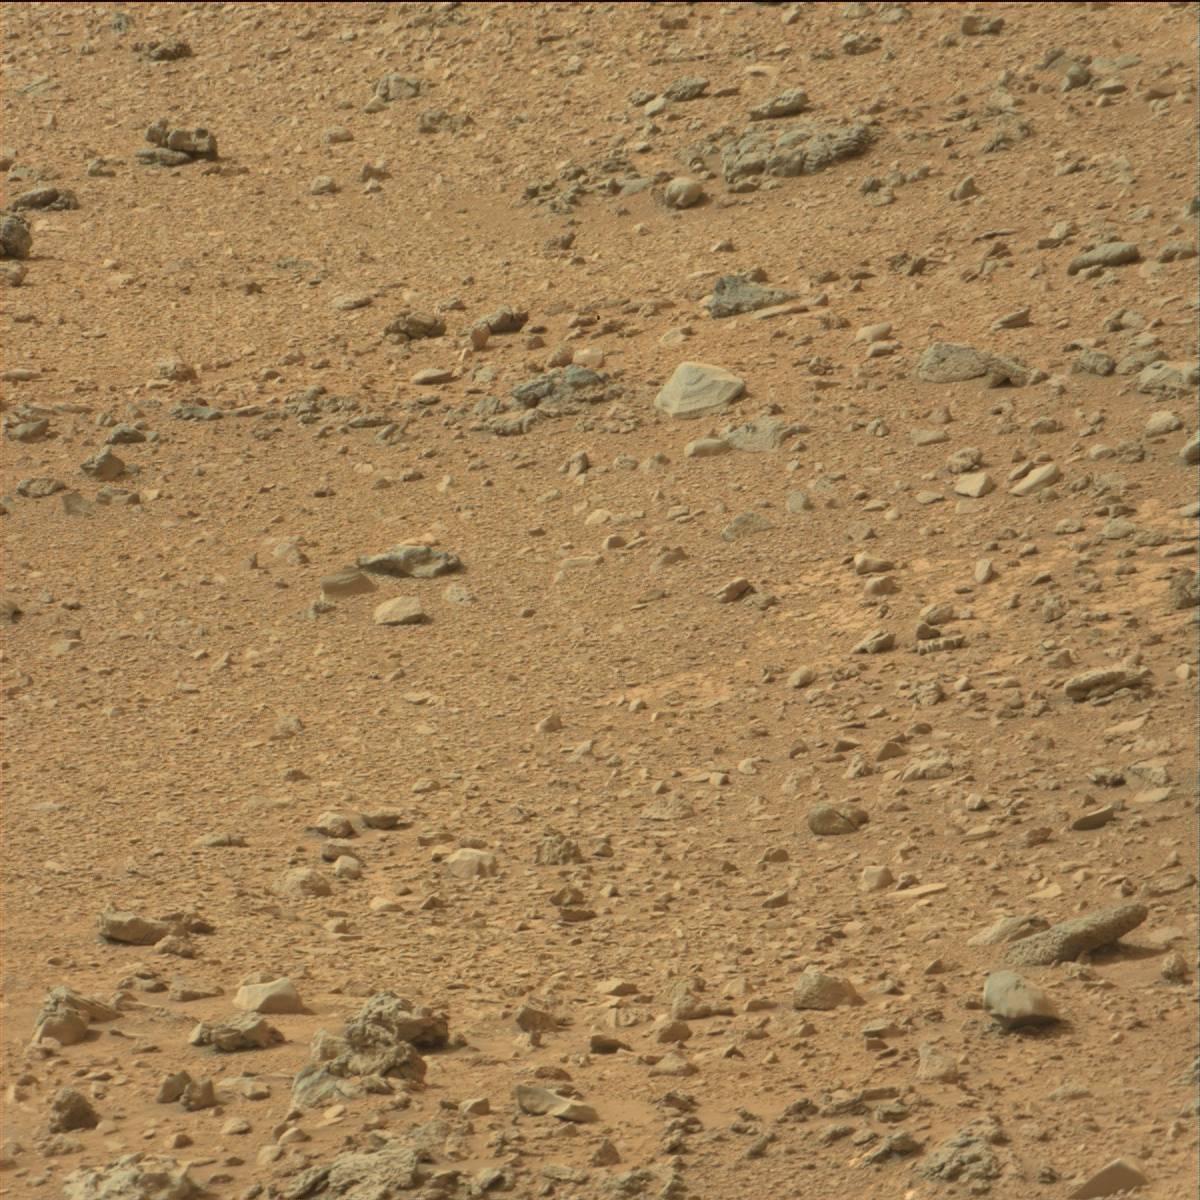
Terrain classes present: Bedrock, Sand / Soil